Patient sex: M
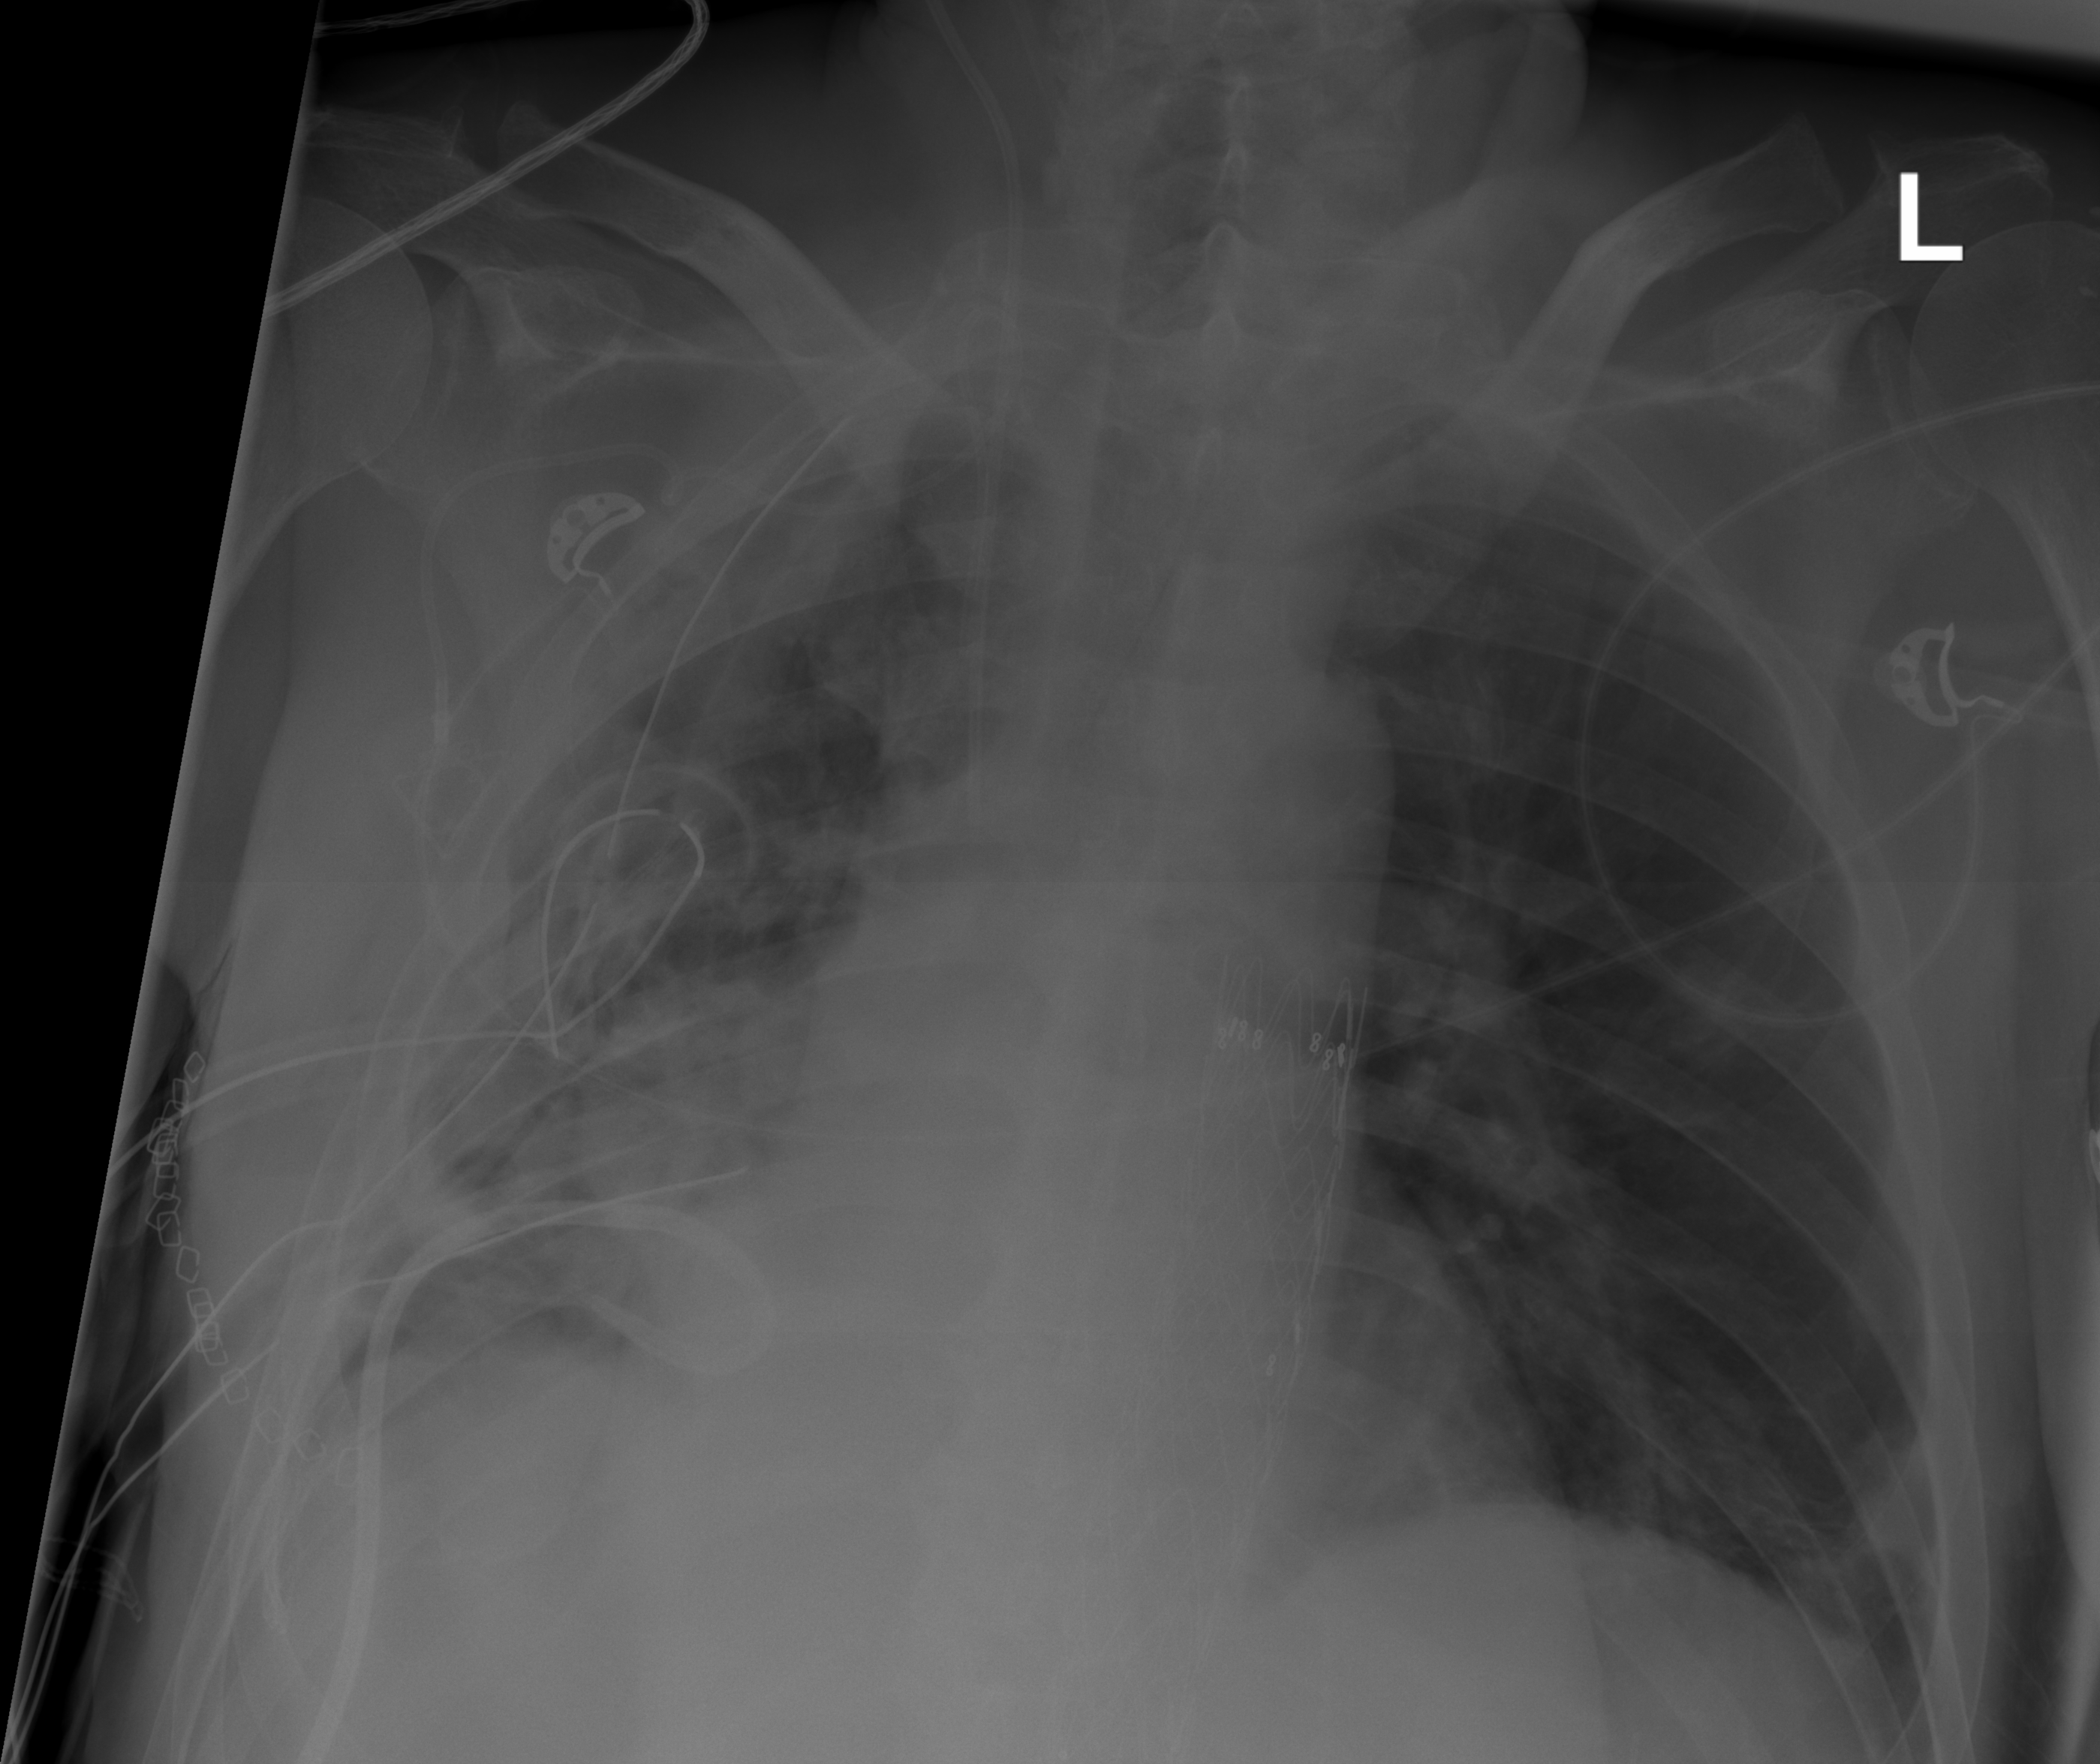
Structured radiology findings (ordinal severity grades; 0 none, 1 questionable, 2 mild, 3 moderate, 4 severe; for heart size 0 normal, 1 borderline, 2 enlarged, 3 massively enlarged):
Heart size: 0
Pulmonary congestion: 0
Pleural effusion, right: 3
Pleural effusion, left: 0
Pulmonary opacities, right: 2
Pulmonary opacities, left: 0
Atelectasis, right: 2
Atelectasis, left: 2